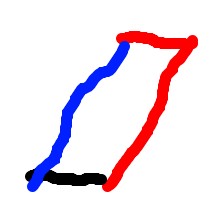
Shape: parallelogram